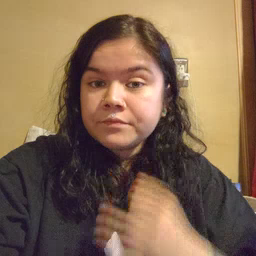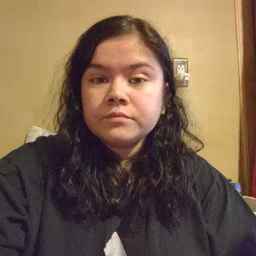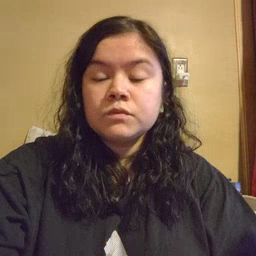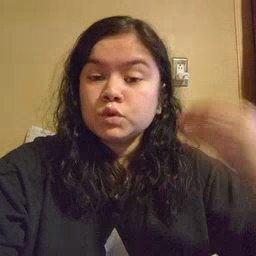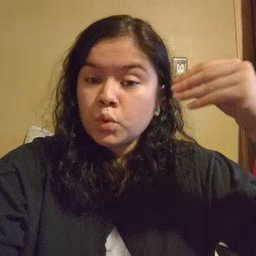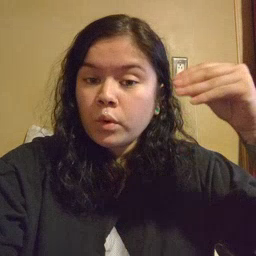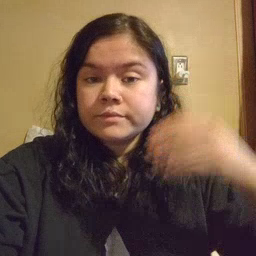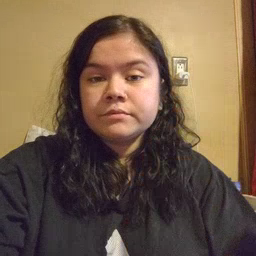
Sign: store